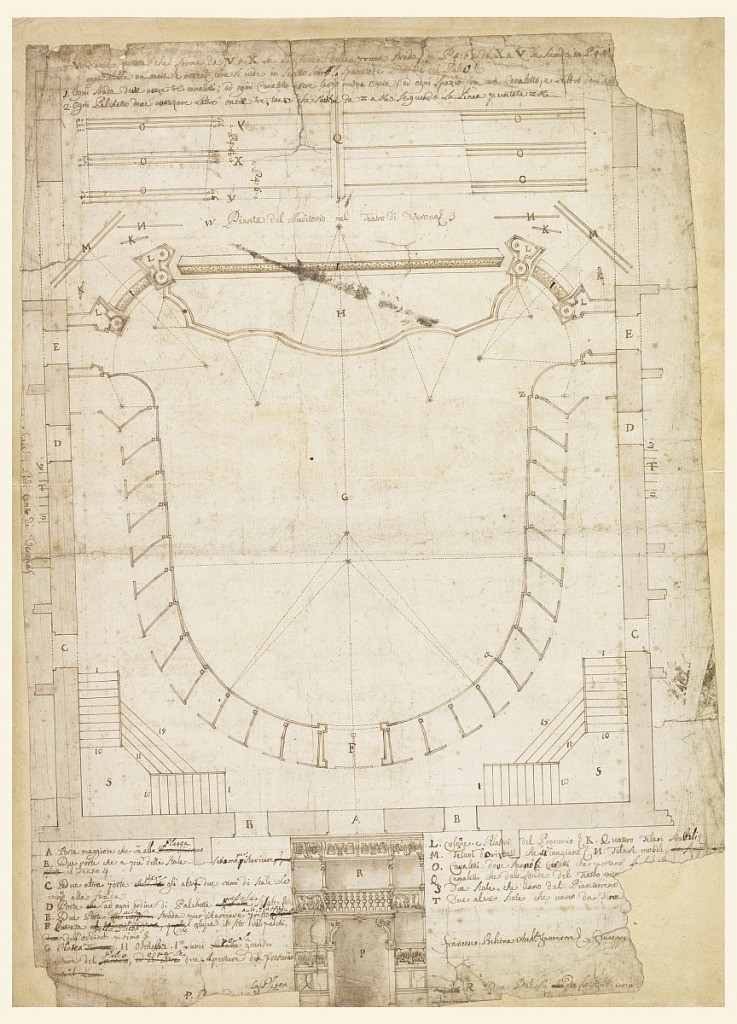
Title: Theatro Filarmonico (Philharmonic Theater) of the Accademia Filarmonica (Philharmonic Academy), Auditorium and Main Entrance Elevation, Verona, Italy
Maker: Jean-Joseph Chamant, French, 1699–1768
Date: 1715–20
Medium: Pen and brown ink, brush and brown wash, black chalk on white laid paper, laid down
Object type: Drawing
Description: Vertical rectangle. Overhead view of a plan of an auditorium. Sections labeled alphabetically and described on bottom in Italian in brown ink.